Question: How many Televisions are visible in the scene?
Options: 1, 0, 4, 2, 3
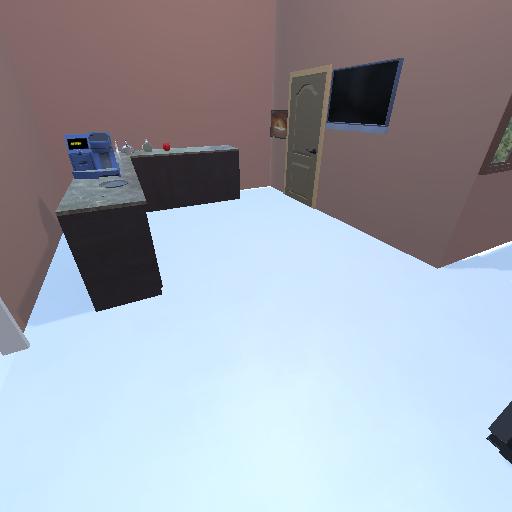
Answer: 1